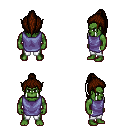
a pixel art fantasy rpg character, male body template, orc, green skin, chain tabard jacket, white pants, brown long topknot hairstyle, four views (front, back, left, right), 2x2 character sprite sheet, small pixel art, hard edges, no anti-aliasing